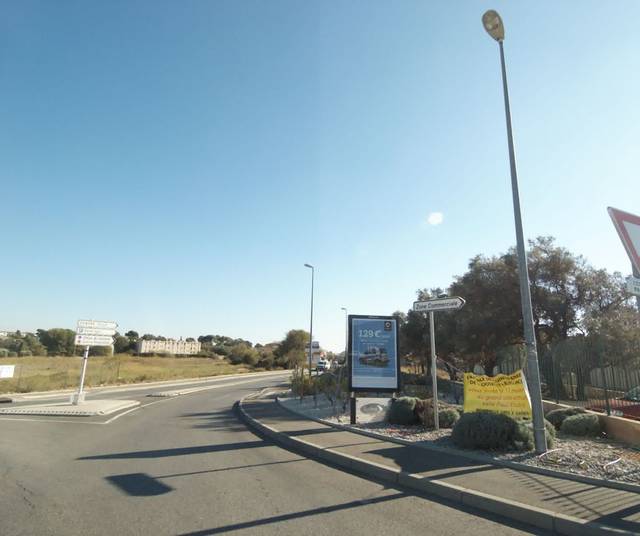
Region: France
Coordinates: 43.188, 5.605